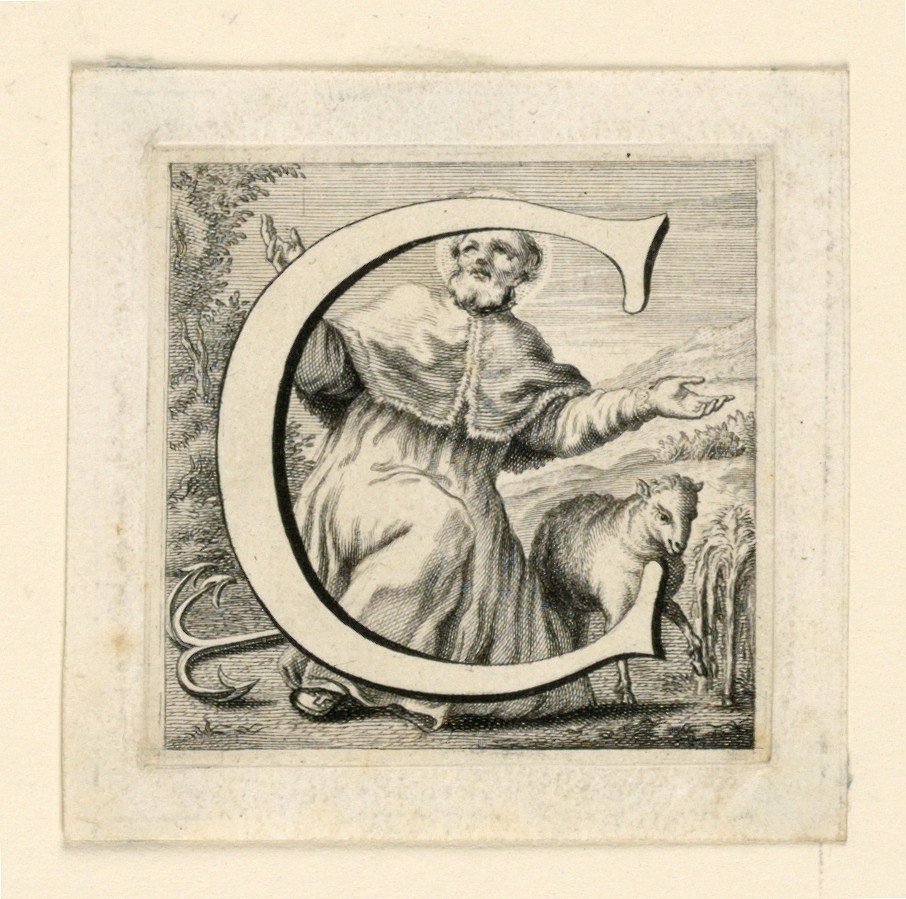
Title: Decorated Capital Letter C
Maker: Jakob Frey, Swiss, active Italy, 1681 - 1752
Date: ca. 1715
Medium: Engraving on paper
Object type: Print
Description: Letter C before the kneeling Pope St. Vincent;  the anchor is shown at left, a lamb at right.